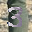
Label: 3